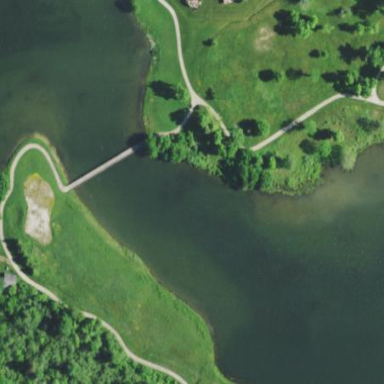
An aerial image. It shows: Serene lake.